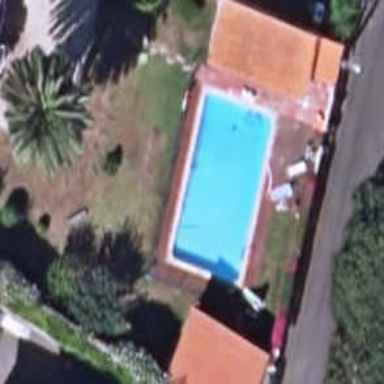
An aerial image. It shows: Swimming pool located in leisure land.